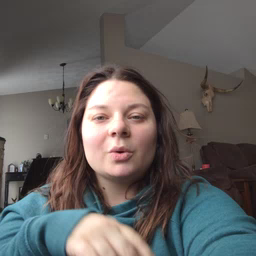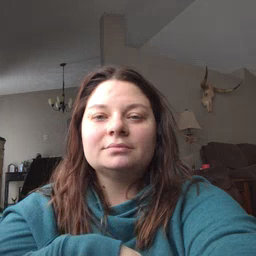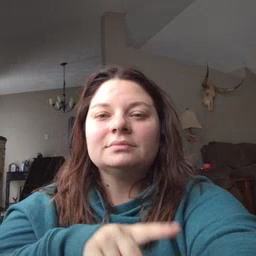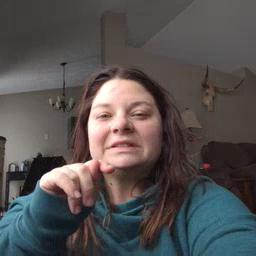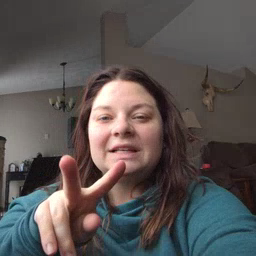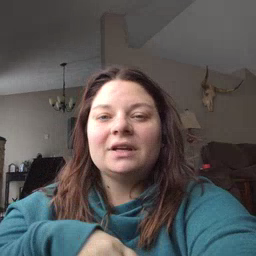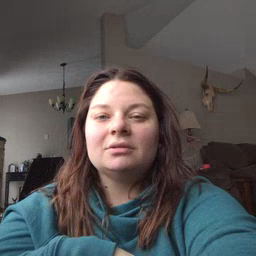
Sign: TV